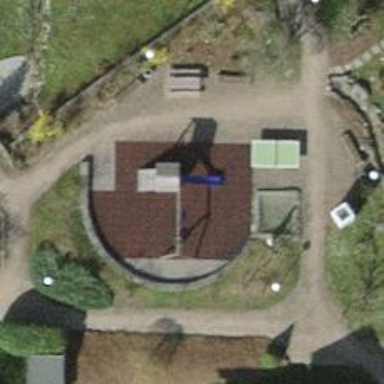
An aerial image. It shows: Playground area for leisure activities on the land.